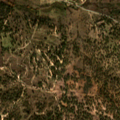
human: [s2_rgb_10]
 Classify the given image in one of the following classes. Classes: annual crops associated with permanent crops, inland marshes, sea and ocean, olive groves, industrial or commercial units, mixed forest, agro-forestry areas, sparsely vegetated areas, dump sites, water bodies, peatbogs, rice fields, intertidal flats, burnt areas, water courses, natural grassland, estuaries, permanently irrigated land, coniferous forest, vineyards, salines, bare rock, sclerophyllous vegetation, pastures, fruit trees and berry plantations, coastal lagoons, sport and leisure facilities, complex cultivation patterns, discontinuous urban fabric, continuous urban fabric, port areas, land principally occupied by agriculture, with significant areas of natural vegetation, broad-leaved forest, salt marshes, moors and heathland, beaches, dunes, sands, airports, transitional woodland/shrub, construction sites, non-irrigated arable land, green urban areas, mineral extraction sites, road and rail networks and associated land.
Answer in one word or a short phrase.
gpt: annual crops associated with permanent crops, agro-forestry areas, broad-leaved forest